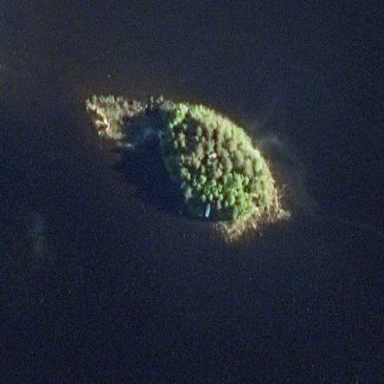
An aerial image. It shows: Islet.